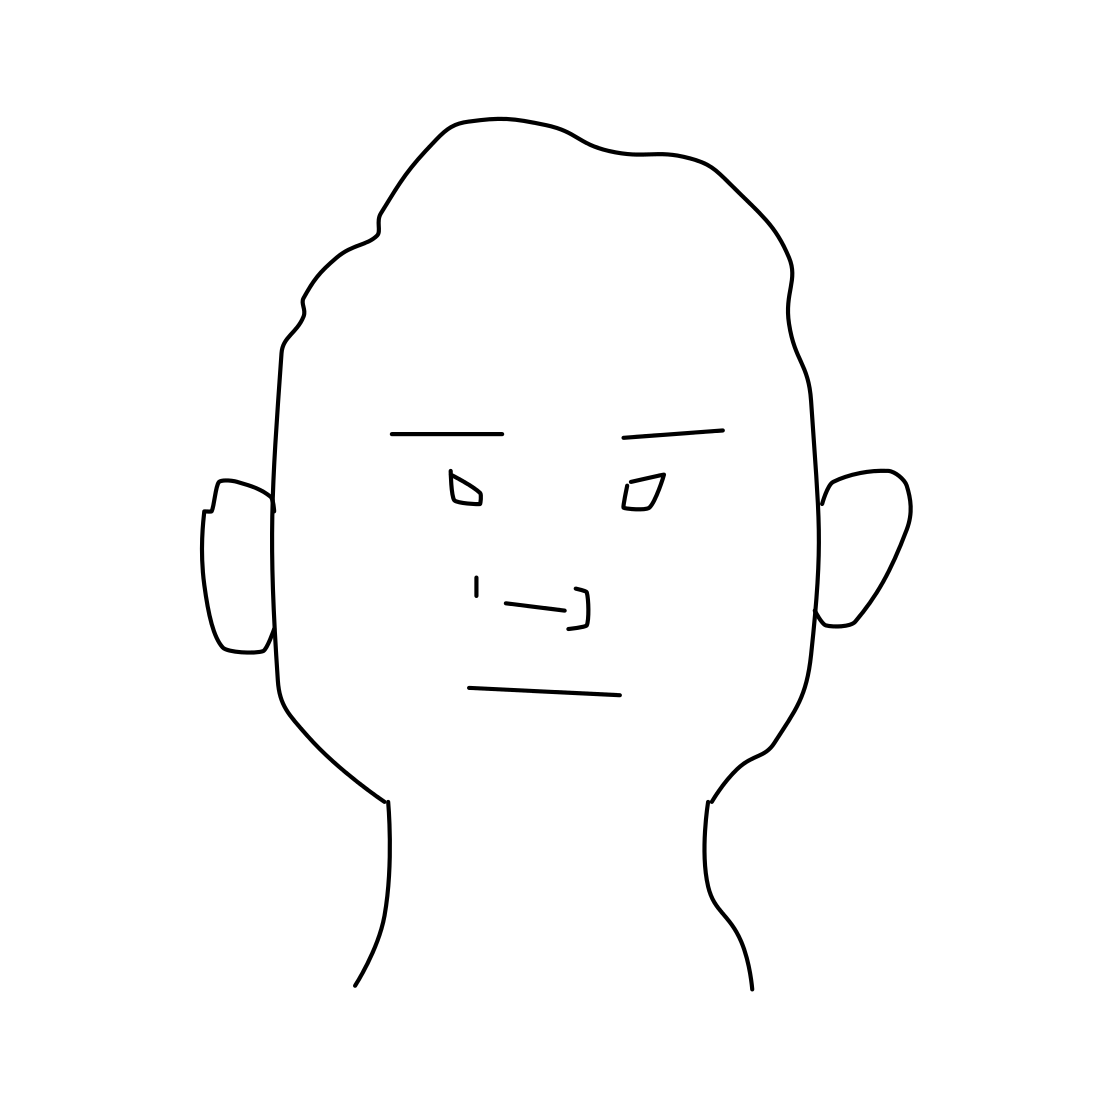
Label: head